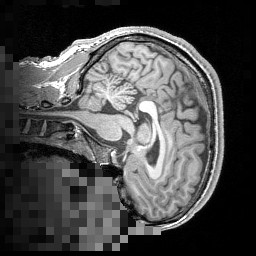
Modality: T1w
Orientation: sagittal
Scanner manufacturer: siemens
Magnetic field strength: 3 T
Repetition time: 1.5 s
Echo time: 0.00291 s